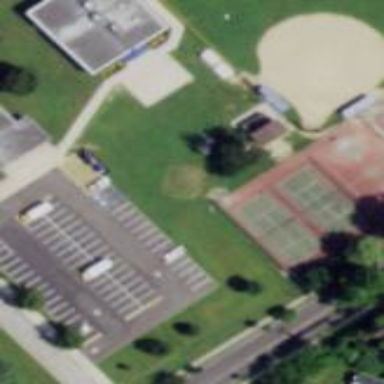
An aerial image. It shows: Tennis court in leisure pitch.